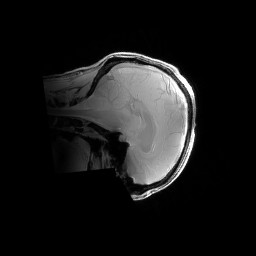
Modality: PDw
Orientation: sagittal
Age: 30
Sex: male
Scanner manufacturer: siemens
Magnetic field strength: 6.98 T
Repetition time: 1.3 s
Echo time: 0.00231 s